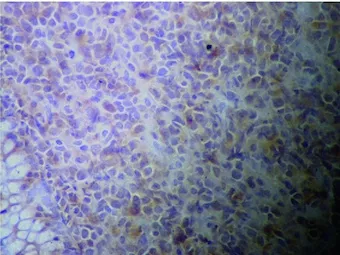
Immunohistological analysis. . (A) Cells were negative for TdT (IHC x 400).
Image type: pathology (immunostaining)